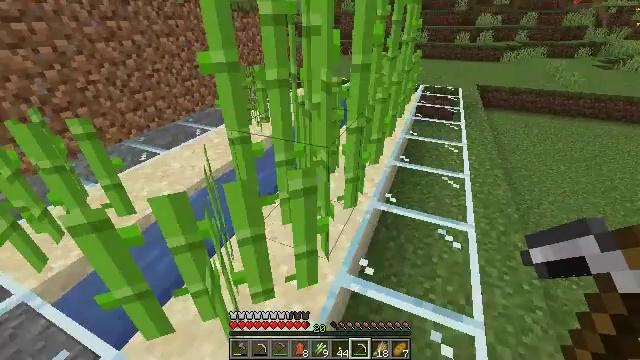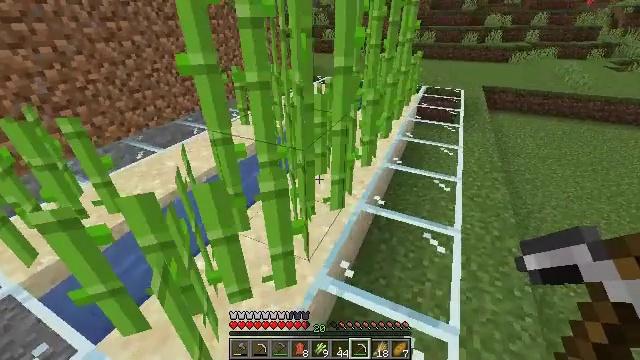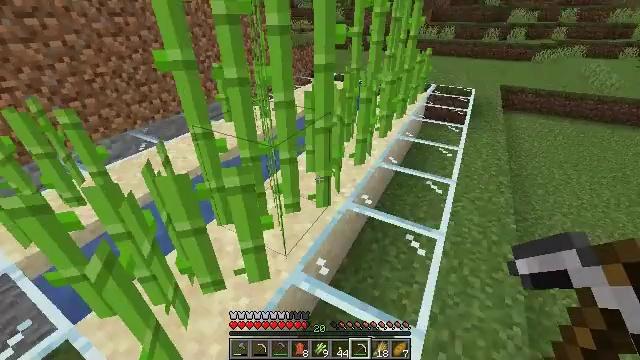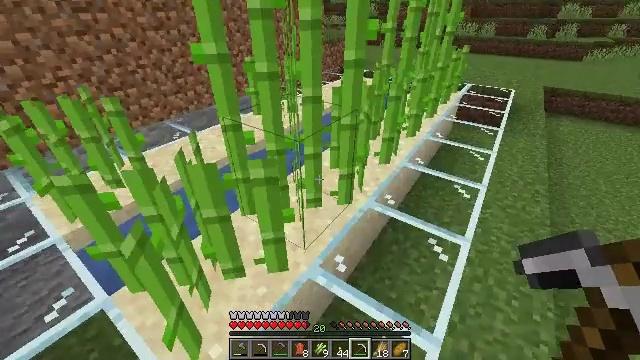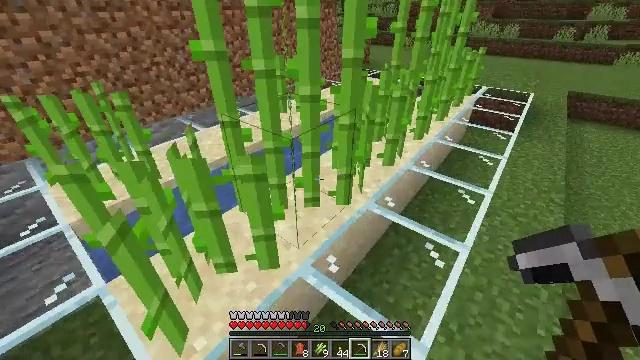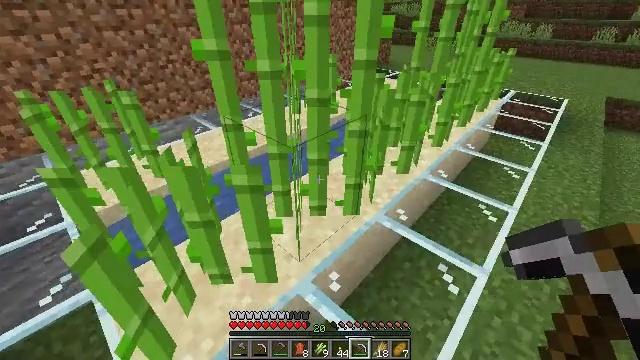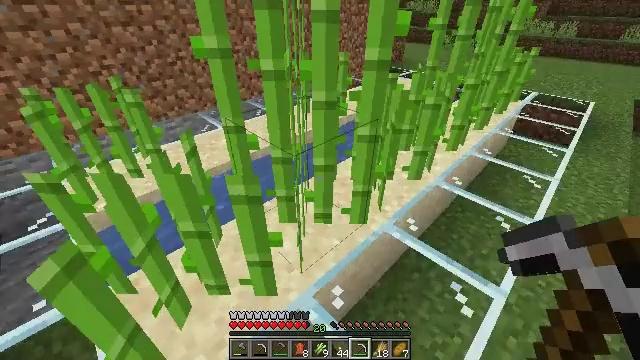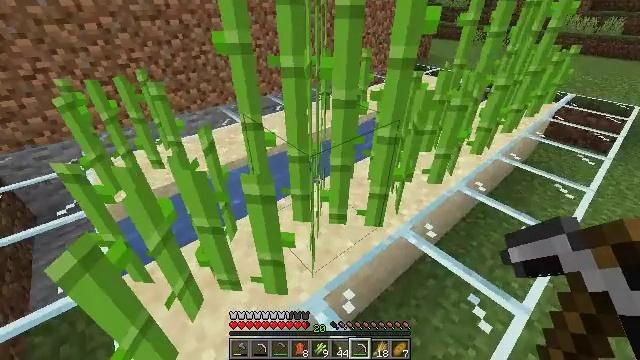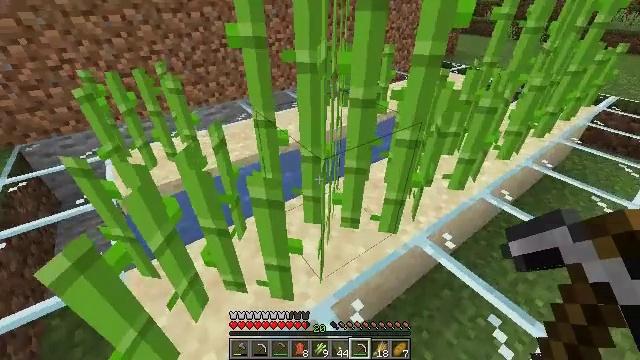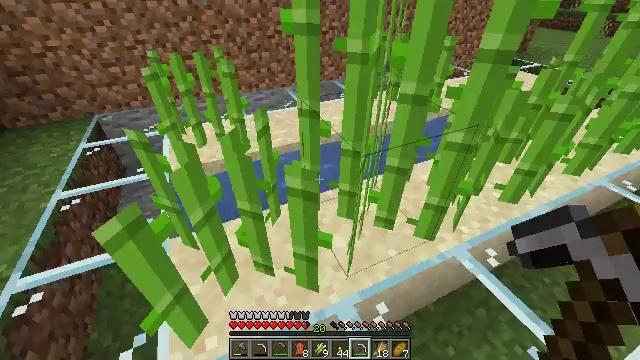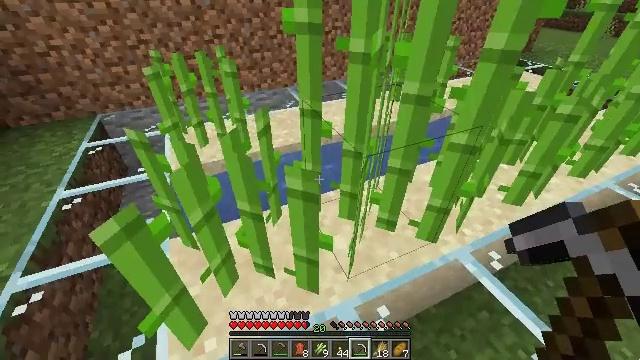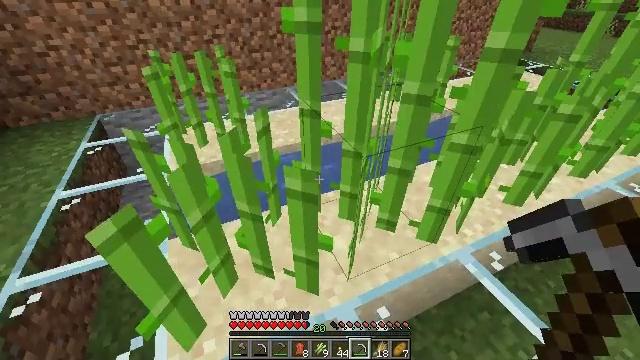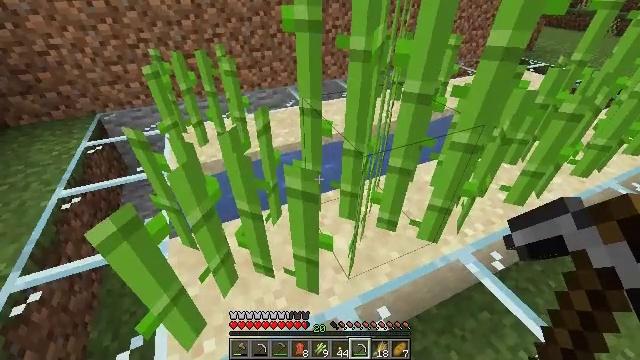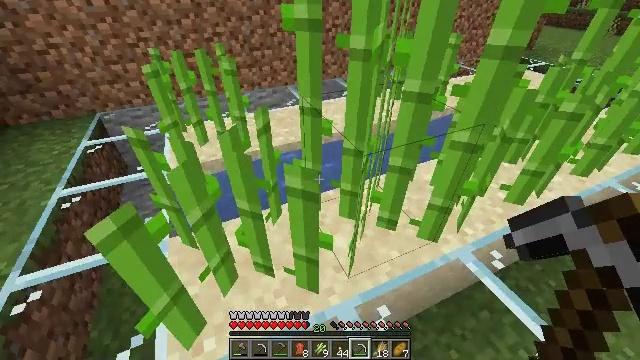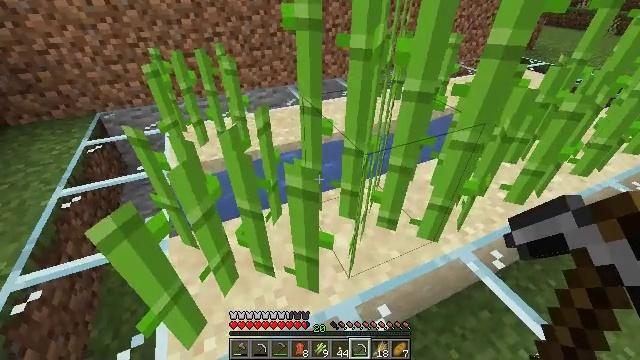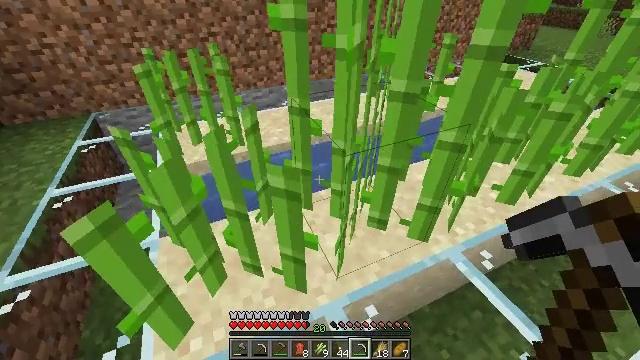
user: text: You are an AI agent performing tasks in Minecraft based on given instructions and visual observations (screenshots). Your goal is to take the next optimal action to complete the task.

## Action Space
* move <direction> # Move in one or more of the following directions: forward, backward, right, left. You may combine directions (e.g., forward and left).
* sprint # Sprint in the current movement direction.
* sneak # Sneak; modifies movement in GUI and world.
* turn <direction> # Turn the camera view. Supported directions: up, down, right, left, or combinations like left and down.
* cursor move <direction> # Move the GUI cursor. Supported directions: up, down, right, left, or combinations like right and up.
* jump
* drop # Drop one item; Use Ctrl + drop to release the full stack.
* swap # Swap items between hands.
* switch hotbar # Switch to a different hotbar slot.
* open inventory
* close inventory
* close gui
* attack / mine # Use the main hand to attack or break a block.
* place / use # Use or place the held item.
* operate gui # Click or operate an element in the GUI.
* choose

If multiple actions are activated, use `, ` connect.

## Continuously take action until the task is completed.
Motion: motion action
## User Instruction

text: Gather sugar cane for crafting.
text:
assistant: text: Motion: move right, turn left
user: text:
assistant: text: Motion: move right, turn left
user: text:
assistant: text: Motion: turn left
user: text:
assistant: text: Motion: move forward, turn left
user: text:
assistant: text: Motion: move forward, turn left
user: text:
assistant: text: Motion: move forward, turn left
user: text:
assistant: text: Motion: turn left
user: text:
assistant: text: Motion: turn left and down
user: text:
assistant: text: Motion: turn left and down
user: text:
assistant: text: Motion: no_op
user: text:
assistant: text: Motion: no_op
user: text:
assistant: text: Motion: no_op
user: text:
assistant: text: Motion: no_op
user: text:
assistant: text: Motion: no_op
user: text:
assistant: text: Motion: move right
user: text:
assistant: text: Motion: move right
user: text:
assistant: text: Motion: move right, turn left
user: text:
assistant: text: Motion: turn left and down
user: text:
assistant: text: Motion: turn left
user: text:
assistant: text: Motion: no_op
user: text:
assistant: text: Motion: turn left
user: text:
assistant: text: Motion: turn left
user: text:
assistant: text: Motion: no_op
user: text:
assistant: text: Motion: no_op
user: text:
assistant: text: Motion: attack / mine
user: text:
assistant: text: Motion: attack / mine
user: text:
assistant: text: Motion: attack / mine
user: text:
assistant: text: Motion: no_op
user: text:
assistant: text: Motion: no_op
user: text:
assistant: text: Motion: no_op